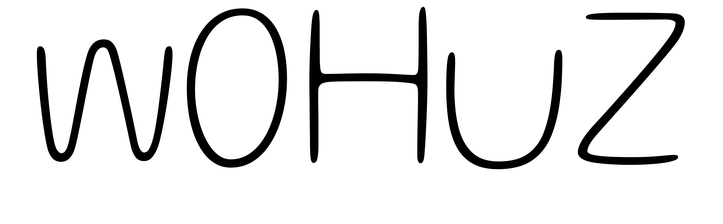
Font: Gluten_Thin